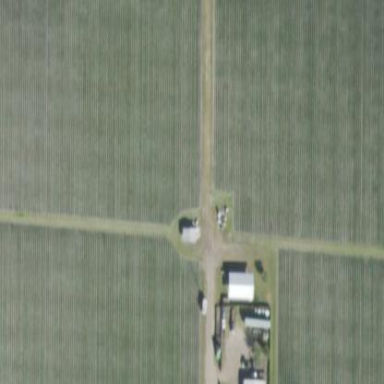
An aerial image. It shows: Farm.